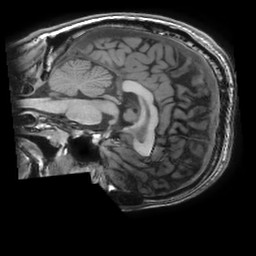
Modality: T1w
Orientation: sagittal
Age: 34
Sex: male
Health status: healthy
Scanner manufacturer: ge
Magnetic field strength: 3 T
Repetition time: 0.008248 s
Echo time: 0.003108 s